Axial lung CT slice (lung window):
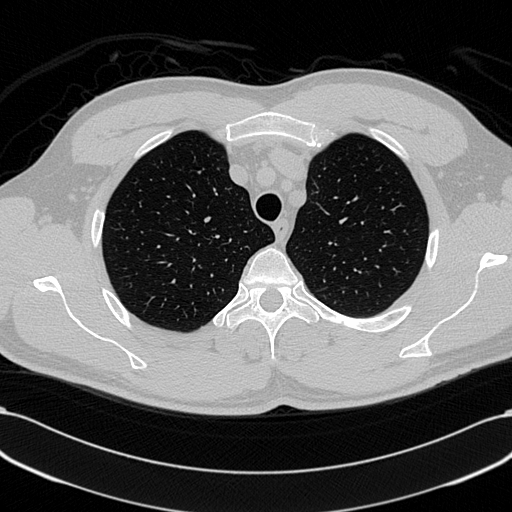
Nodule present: no